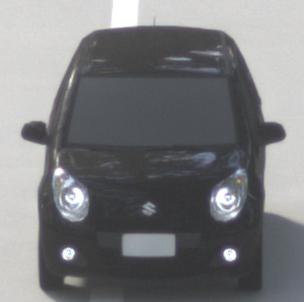
Make: Suzuki
Model: Alto 1.0
Detailed model: Alto (V)
Model produced from: 2011/02
Model produced until: 2011/03
Doors: 5
Color: black
Road condition: dry road
Daytime: morning or afternoon
Contrast: low contrast